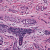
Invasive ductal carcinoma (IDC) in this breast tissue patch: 0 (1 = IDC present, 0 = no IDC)